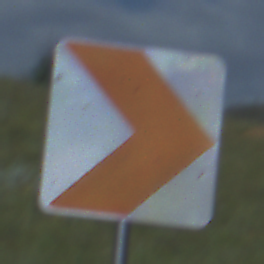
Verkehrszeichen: RichtungstafelnInKurvenKleinLinks
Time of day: Night
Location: Outdoor (Nature)
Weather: PartlyCloudy
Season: NotSpecified
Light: Natural